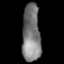
Tissue: lung
Cell type: Epithelial cells
Senescence score: 0.1929
Nuclear area (px): 1025
Mean DAPI intensity: 122.74